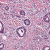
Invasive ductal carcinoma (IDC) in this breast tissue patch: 1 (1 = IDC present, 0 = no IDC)